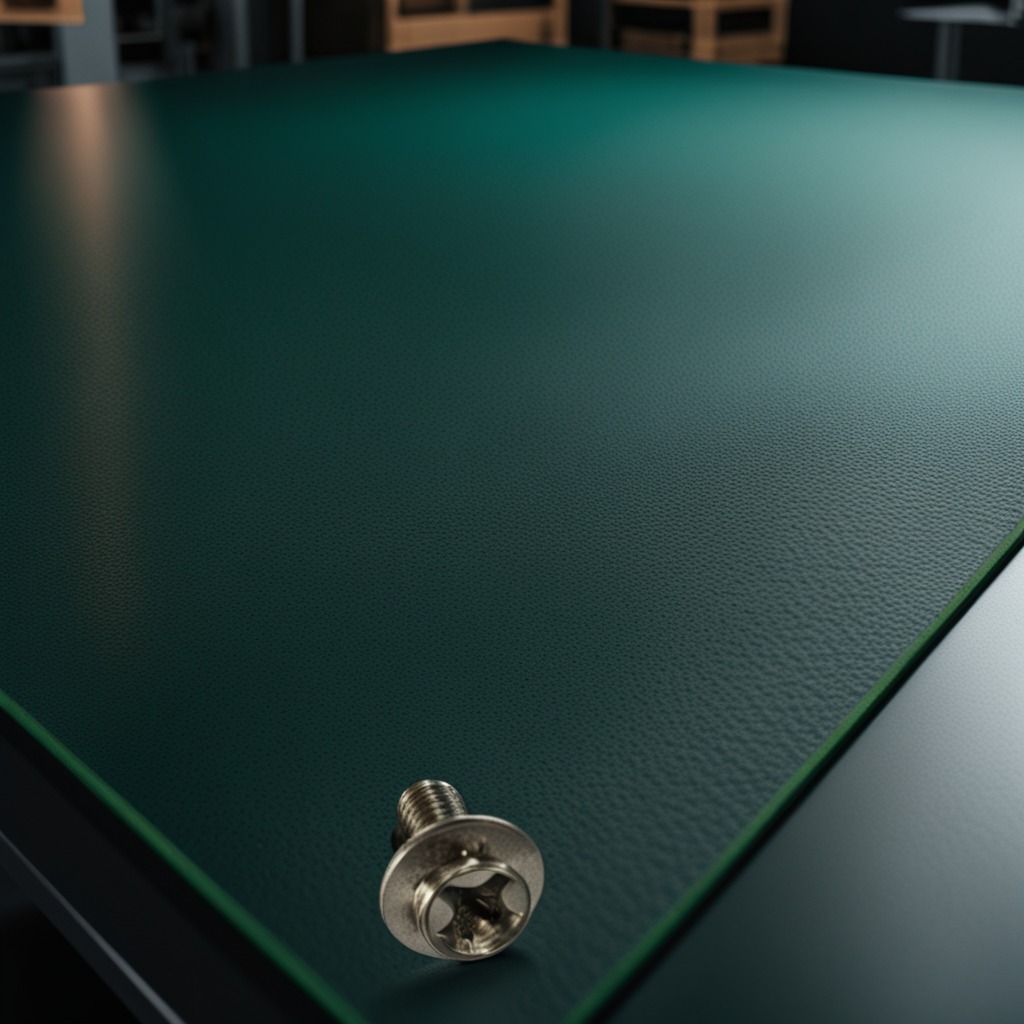
A metal screw lying on a clean granite tabletop covered with a green rubber mat inside a workshop at night dim ambient light soft shadows worn but beneath the mat